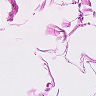
Metastatic tissue present: no